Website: slack
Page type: stored-credit-cards
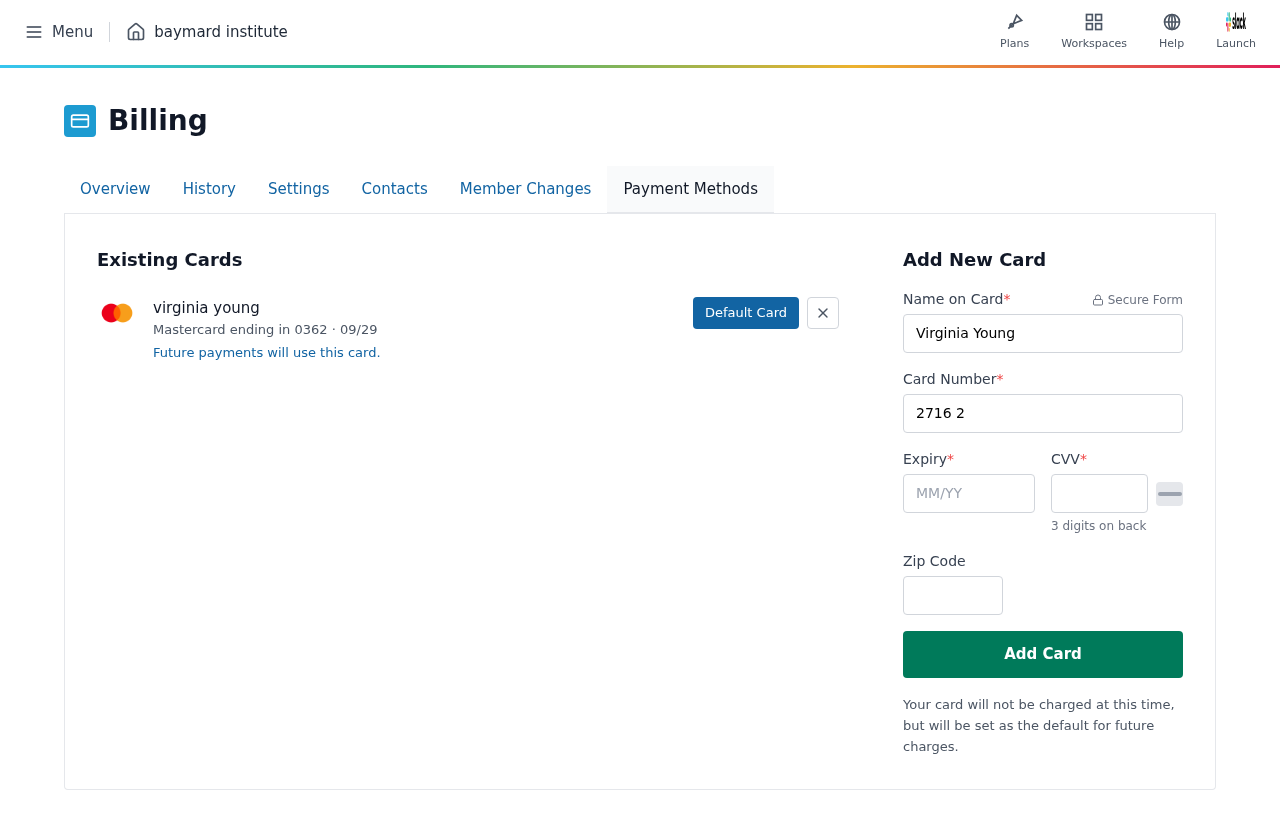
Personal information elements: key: PII_CARD_CVV
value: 061
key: PII_CARD_EXPIRY
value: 09/29
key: PII_CARD_EXPIRY_MONTH
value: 09
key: PII_CARD_EXPIRY_YEAR
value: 29
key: PII_CARD_LAST4
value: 0362
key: PII_CARD_NUMBER
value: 2716 2092 0958 0362
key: PII_CARD_TYPE
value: Mastercard
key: PII_FULLNAME
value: virginia young
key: PII_FULLNAME
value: Virginia Young
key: PII_POSTCODE
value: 87198